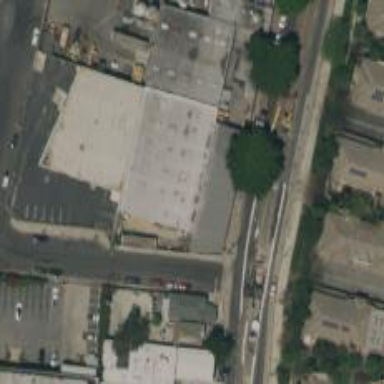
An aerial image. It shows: Industrial building.